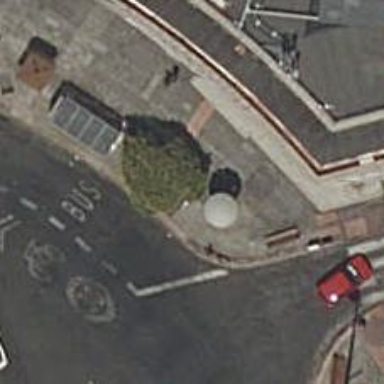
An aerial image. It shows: Post box.